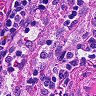
Metastatic tissue present: no